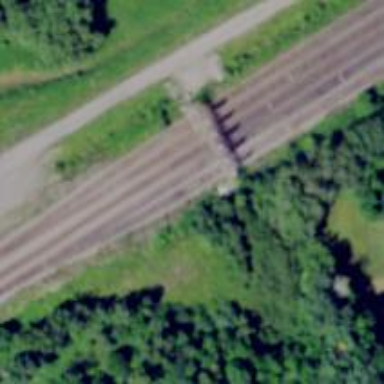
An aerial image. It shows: Railway yard used for servicing trains.